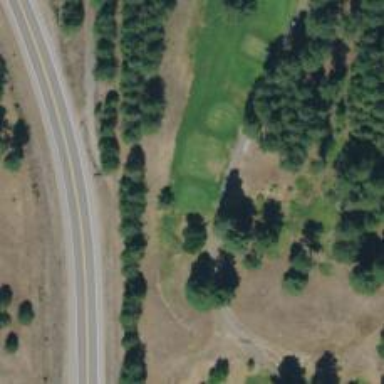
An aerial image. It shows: Golf tee.